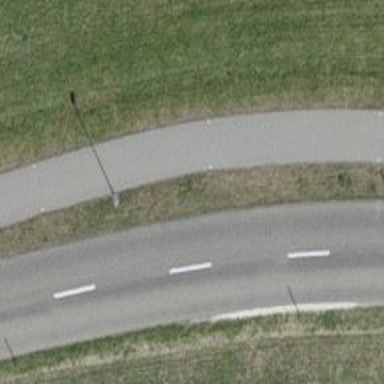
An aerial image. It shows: Asphalt cycleway.